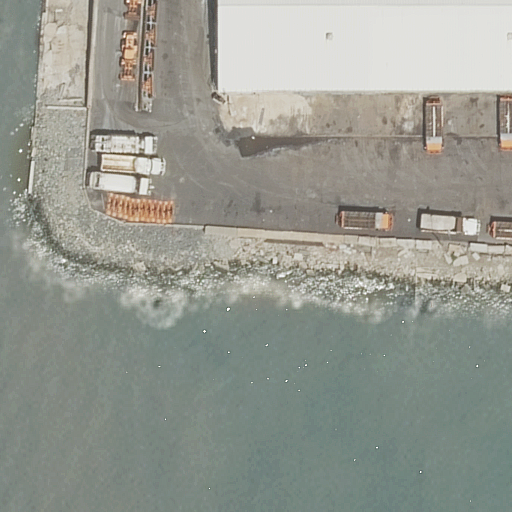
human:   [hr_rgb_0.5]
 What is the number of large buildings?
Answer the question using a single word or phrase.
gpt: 0

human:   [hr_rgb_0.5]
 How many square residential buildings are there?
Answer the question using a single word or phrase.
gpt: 0

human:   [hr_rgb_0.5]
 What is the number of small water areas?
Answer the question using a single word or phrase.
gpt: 0

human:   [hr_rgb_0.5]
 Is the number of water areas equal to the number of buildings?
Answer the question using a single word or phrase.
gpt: no

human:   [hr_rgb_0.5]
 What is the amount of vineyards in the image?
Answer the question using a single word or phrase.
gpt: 0

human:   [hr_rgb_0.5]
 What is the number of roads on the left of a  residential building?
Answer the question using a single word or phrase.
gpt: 0

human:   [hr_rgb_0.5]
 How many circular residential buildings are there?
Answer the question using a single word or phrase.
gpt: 0

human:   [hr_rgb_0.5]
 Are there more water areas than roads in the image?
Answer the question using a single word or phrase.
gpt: no

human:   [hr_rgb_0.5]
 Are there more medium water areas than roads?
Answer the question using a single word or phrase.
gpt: no

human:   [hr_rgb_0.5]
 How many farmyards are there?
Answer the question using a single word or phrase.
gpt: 0

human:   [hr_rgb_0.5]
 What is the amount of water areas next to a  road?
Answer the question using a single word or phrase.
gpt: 1

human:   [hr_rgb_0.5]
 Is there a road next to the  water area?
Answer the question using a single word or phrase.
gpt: yes

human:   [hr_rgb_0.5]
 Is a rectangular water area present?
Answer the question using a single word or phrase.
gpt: no

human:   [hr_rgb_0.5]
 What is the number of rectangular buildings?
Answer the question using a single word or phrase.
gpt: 0

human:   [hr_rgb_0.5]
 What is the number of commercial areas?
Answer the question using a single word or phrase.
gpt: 0

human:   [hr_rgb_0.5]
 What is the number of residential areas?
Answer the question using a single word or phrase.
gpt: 0

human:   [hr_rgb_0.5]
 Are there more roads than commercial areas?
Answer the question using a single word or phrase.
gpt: yes

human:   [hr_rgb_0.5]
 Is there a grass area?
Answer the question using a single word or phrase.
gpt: no

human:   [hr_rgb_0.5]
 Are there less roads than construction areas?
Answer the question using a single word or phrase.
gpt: no

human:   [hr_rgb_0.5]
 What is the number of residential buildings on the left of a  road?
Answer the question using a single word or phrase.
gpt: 0

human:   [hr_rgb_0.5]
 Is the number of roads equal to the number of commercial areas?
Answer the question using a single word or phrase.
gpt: no

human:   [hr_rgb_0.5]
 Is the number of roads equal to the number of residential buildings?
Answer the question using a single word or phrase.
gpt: no

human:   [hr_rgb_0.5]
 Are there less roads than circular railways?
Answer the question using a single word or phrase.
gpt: no

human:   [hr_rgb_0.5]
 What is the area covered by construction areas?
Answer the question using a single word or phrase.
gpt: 0m2

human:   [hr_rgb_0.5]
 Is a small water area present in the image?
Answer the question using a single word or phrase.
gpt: no

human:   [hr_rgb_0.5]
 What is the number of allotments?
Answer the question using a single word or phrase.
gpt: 0

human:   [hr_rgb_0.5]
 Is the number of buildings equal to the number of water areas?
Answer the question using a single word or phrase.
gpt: no

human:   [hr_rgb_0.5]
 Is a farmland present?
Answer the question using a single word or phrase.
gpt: no

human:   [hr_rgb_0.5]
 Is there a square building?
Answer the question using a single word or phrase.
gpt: no

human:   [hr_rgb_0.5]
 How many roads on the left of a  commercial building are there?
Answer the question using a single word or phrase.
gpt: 0

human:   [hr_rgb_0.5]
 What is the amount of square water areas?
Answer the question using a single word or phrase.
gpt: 0

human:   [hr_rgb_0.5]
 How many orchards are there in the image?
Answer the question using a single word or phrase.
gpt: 0

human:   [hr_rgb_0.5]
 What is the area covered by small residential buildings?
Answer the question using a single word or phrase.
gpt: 0m2

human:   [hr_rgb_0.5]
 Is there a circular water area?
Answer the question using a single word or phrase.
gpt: no

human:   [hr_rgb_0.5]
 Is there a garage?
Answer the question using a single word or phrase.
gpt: no

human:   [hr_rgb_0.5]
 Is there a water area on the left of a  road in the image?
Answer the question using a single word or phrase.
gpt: no